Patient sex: M
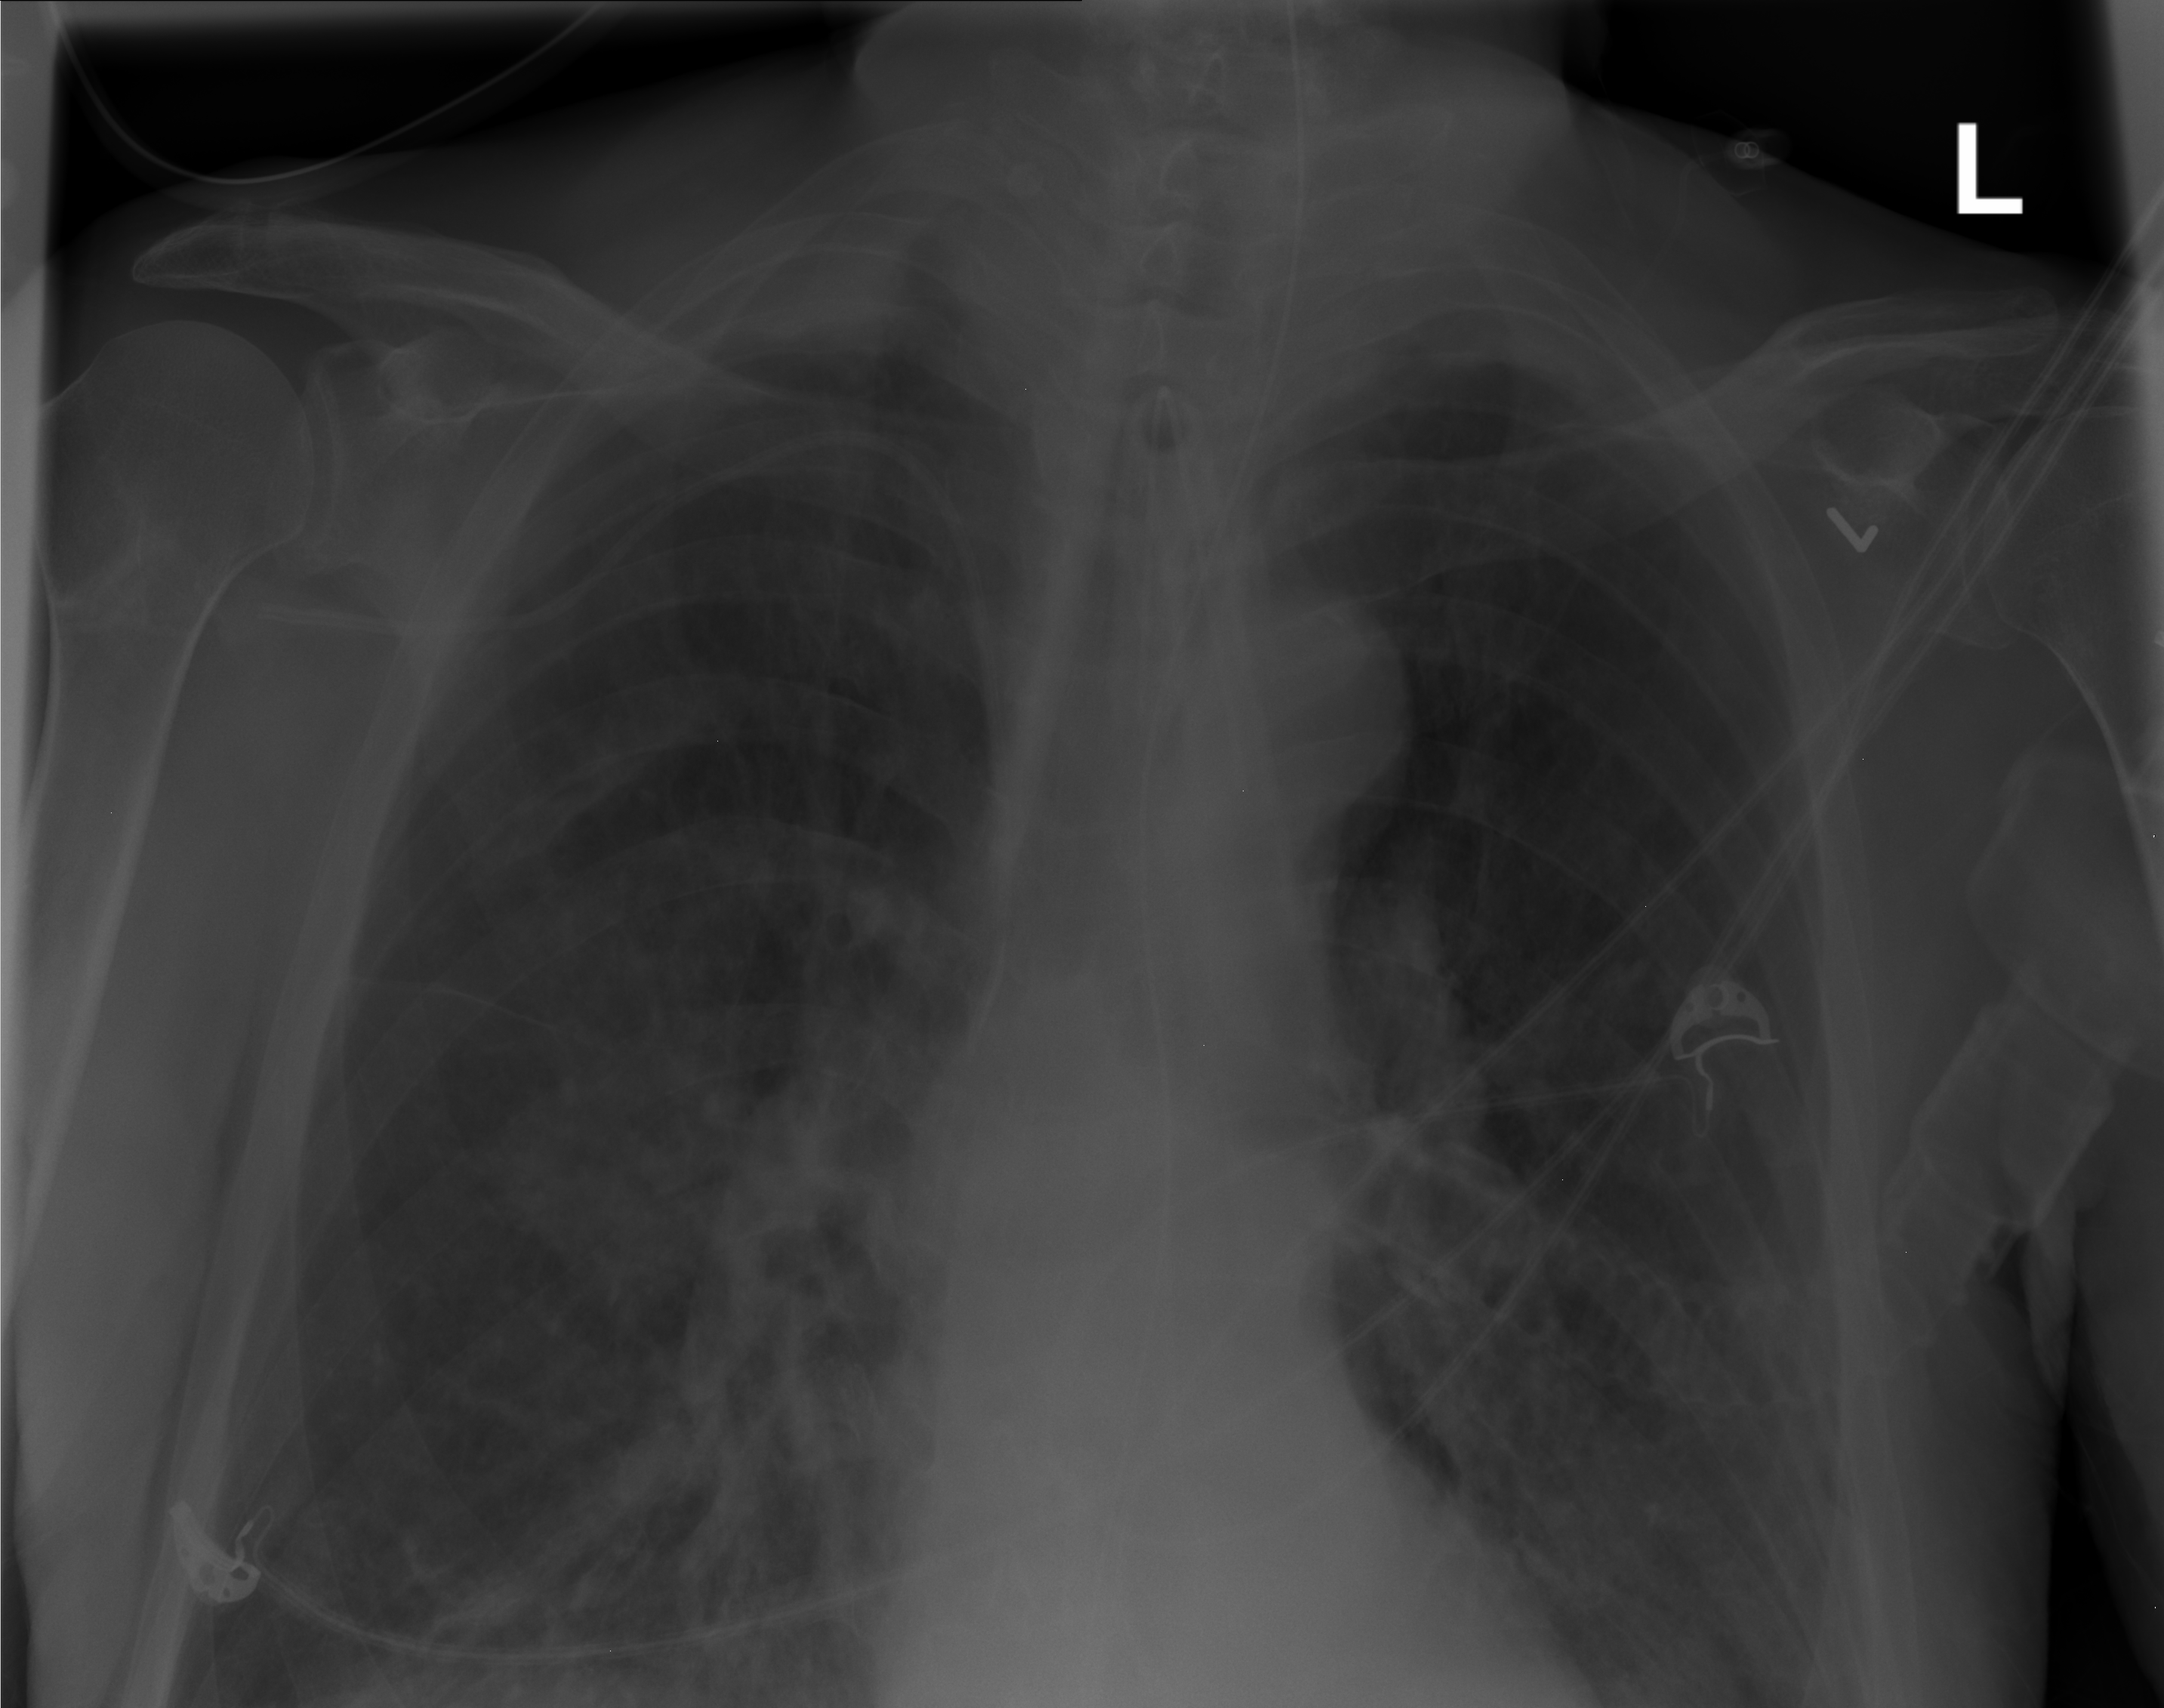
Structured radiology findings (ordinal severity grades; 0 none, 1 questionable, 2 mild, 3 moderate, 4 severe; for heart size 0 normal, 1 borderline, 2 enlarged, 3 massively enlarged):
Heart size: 2
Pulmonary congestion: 0
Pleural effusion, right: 1
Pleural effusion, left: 0
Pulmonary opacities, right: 2
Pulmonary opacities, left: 2
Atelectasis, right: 2
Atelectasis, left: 2